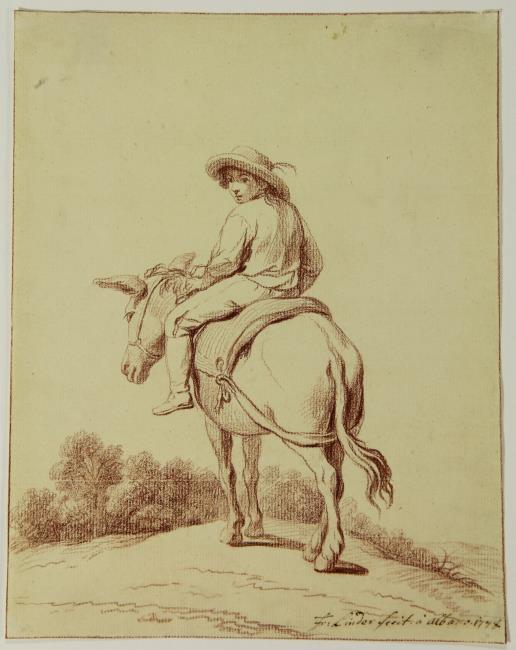
Title: Boy riding a donkey
Artist: Franz Linder
Earliest date: 1778
Latest date: 1778
Genre: drawing
Iconography: cattle
Keywords: genre, boy, donkey, in a hilly landscape